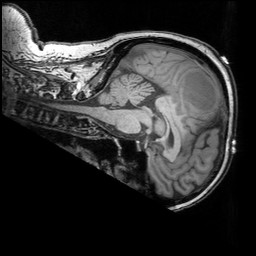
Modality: T1w
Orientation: sagittal
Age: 60
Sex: female
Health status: ill
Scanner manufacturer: siemens
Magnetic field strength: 3 T
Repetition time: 1.7 s
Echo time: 0.00418 s